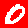
Digit: 0